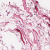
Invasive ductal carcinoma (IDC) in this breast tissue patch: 0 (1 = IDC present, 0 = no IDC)